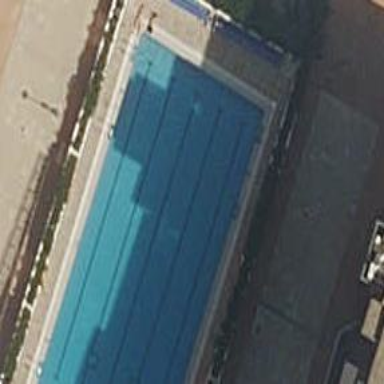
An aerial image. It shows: Swimming pool located in leisure land.